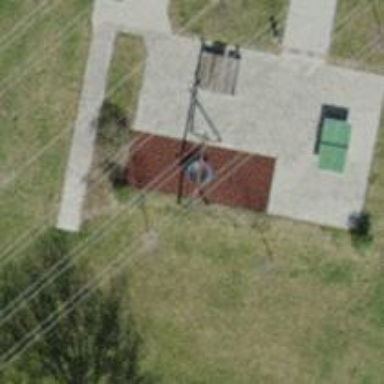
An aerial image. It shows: Playground with swings.